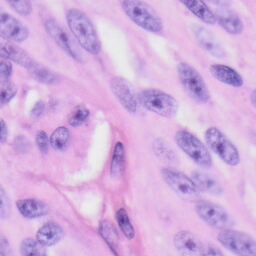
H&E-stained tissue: Skin